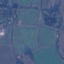
Label: Pasture